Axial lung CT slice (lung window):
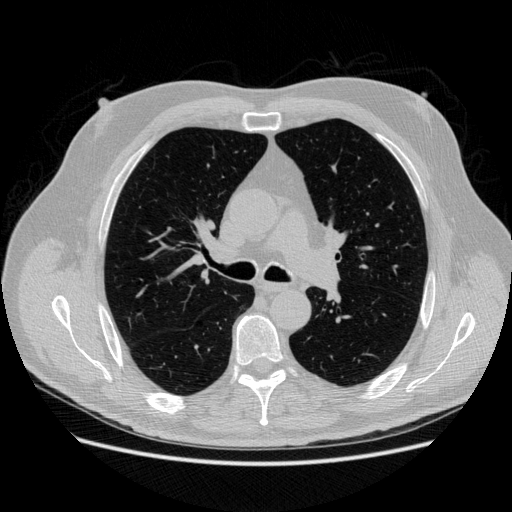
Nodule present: no